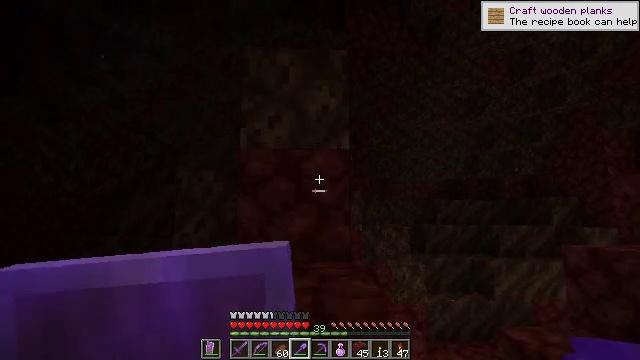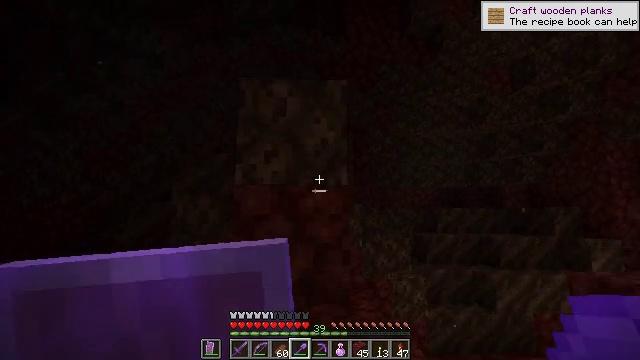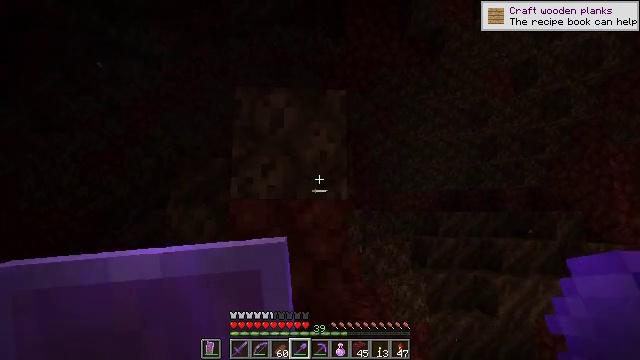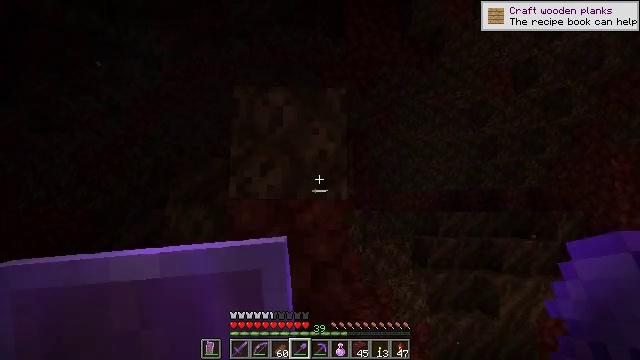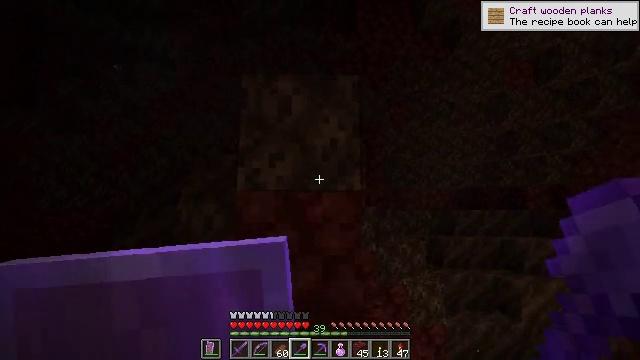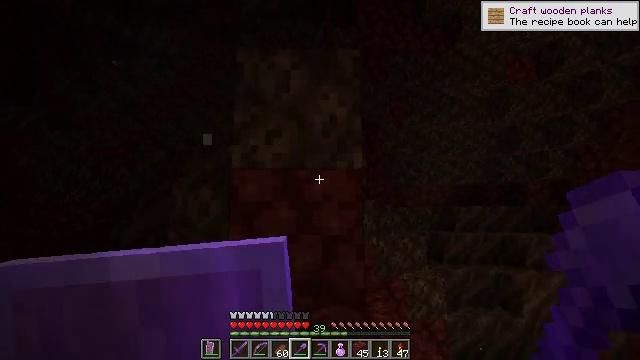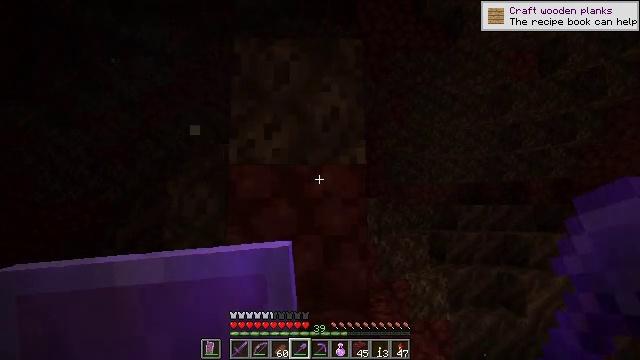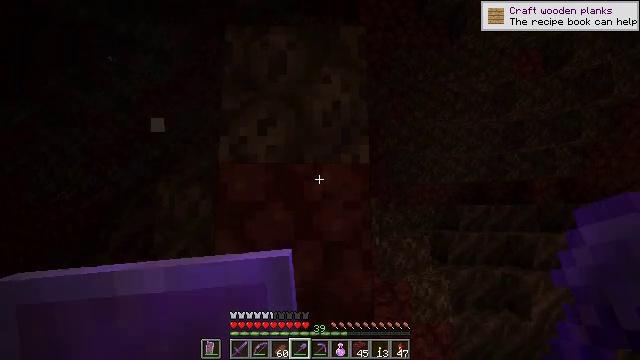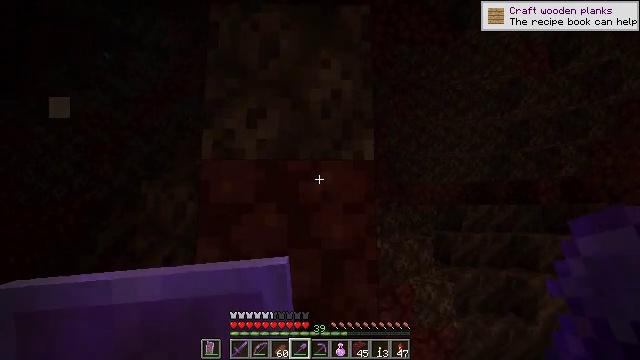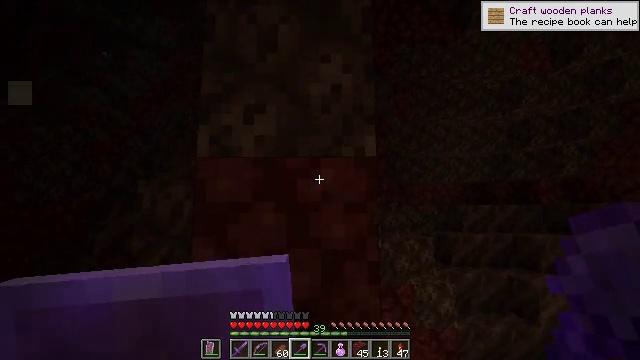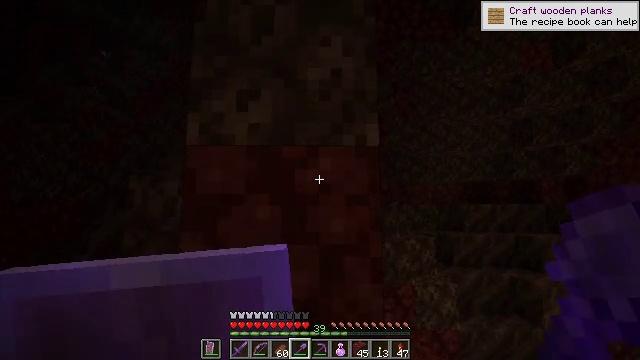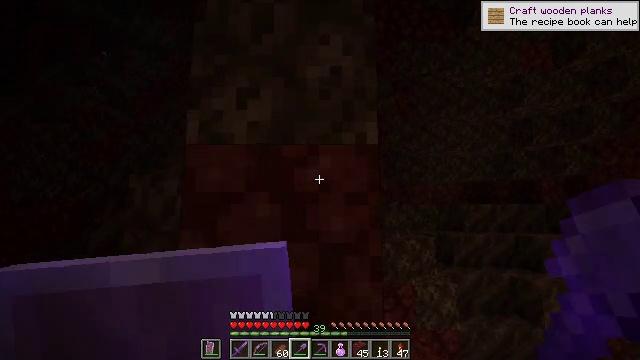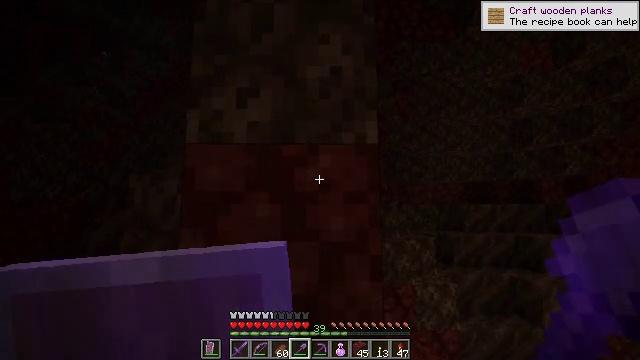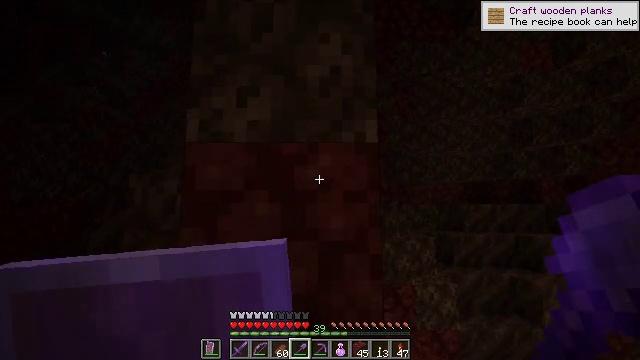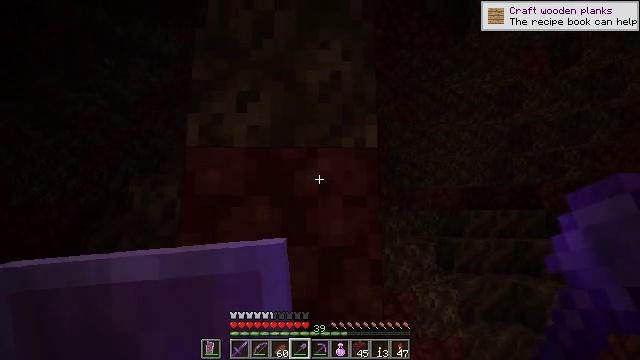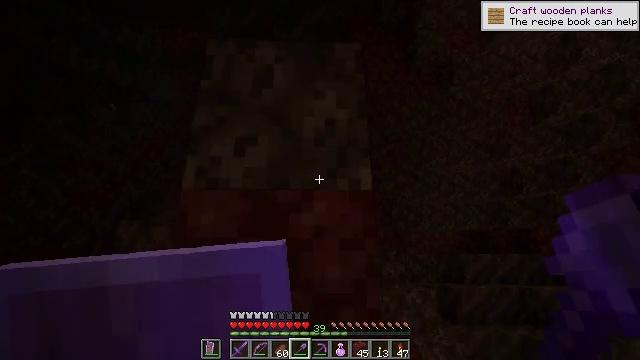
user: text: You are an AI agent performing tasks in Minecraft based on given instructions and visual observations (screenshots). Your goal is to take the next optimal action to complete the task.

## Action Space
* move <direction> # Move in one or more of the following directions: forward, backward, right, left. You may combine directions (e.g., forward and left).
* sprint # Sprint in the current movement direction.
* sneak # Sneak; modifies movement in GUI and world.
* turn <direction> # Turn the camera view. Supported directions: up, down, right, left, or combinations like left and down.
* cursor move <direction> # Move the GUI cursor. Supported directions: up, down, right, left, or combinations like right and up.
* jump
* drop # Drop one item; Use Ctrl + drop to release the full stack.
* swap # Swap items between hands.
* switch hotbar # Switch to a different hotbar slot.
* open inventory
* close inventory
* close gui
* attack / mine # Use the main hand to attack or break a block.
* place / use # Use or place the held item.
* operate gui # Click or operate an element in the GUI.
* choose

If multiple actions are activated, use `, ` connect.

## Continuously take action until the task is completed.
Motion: motion action
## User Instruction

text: Collect soul sand blocks.
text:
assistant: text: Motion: move forward, jump
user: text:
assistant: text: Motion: move forward, jump
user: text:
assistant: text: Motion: move forward, jump
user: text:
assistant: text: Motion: move forward, turn left
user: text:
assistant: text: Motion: move forward
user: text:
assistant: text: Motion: move forward
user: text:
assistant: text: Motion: move forward
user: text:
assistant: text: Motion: move forward
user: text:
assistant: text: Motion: move forward
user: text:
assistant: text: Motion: move forward
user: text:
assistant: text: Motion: move forward
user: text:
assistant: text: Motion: no_op
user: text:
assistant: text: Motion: no_op
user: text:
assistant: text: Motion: turn up
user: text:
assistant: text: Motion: turn right and up
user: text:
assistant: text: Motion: turn up
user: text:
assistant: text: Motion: turn up
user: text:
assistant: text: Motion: no_op
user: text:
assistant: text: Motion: turn up
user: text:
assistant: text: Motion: no_op
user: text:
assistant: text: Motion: no_op
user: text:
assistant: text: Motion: attack / mine
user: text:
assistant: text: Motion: move forward, attack / mine, jump
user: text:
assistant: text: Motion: move forward, attack / mine, jump
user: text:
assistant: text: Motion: move forward, turn down, jump
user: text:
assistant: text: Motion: move forward, turn down, jump
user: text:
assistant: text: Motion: move forward, turn down, jump
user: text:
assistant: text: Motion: move forward
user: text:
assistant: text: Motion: move forward, turn down
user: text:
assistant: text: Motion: move forward, turn down